高一 · 算术
（2018 春・嘉峪关校级期中）根据下列程序画出框图.

$i=100$

WHILE $\quad i<=300$

IF $\quad$ IMOD $6=0 \quad$ THEN

PRINT $\quad i$

END IF

$$
i=i+1
$$

WEND

END
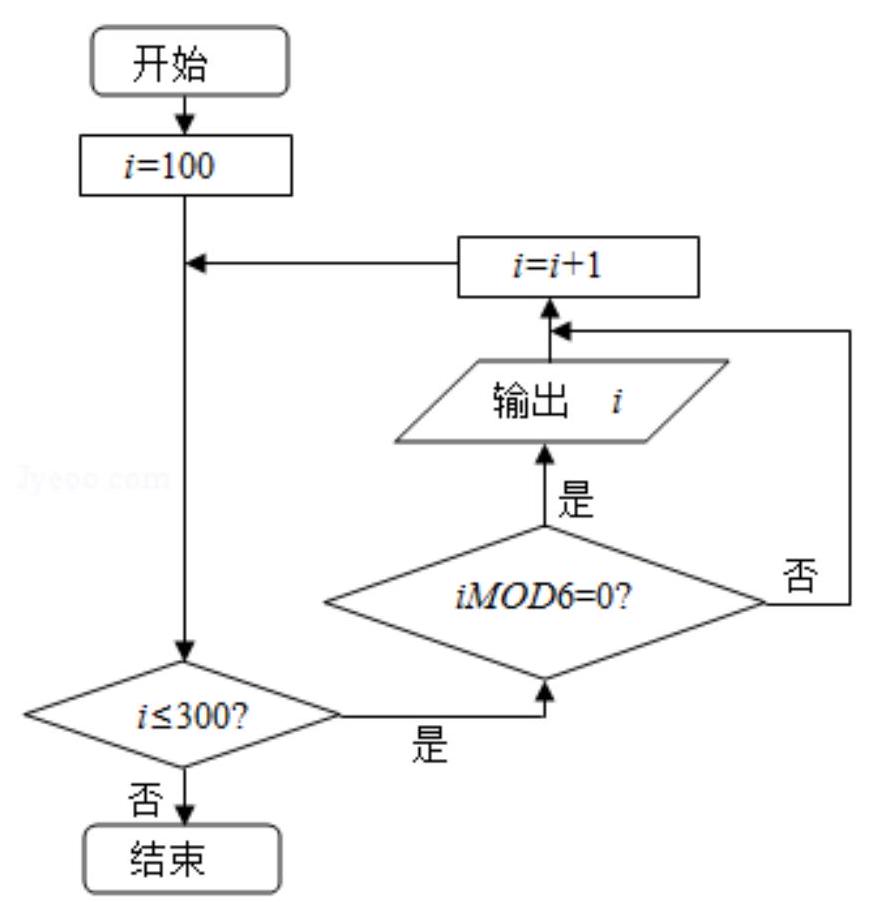
答案: 解: 满足程序功能的程序框图如下图所示: